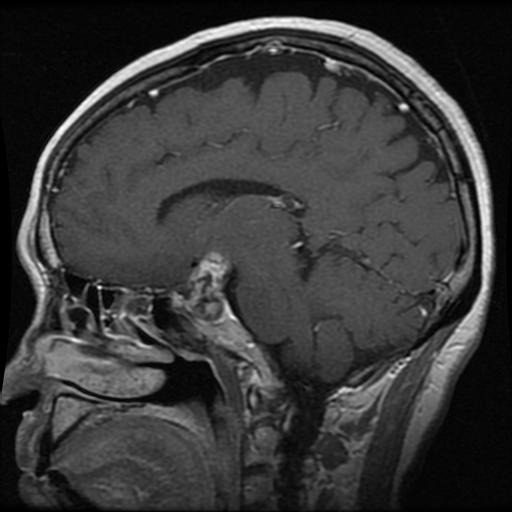
Label: pituitary